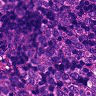
Metastatic tissue present: yes